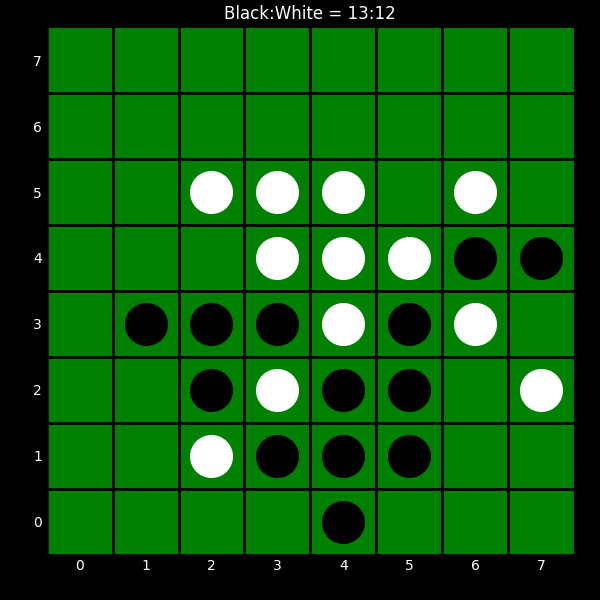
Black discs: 13
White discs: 12